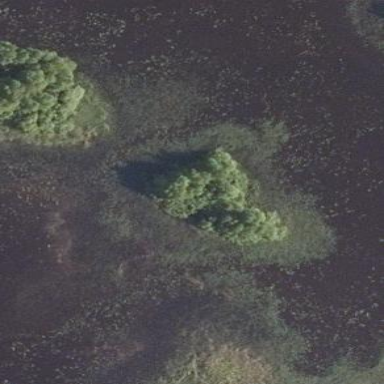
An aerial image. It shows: Islet surrounded by woodland.